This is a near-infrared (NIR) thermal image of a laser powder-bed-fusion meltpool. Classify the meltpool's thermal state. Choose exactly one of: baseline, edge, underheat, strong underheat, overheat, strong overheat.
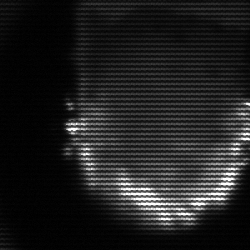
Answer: baseline